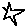
Label: star